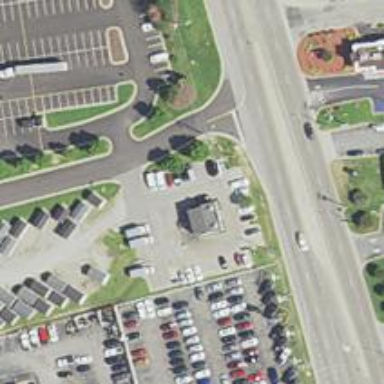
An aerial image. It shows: Car rental facility.